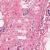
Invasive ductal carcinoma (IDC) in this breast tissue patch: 0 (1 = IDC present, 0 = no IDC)